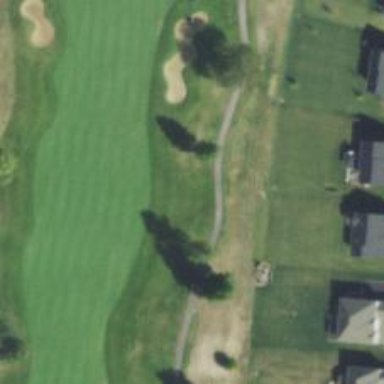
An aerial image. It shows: Pathway for golfing.